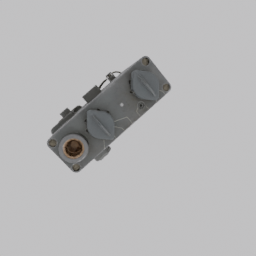
Label: electronics